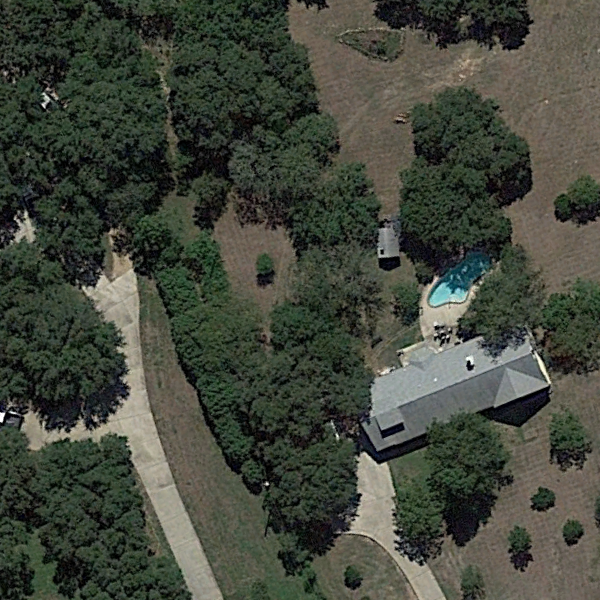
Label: SparseResidential